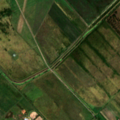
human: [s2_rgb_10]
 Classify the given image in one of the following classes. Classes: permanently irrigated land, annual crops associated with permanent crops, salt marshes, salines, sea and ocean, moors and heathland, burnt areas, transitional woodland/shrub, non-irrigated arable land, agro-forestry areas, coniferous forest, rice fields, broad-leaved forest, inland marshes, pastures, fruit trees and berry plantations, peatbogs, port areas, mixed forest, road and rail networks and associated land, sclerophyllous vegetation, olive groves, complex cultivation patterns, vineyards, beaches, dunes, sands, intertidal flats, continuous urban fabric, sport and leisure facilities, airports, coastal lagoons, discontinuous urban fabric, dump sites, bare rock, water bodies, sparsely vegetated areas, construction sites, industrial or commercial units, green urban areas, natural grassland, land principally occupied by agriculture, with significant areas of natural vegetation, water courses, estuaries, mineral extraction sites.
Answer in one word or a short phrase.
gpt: industrial or commercial units, airports, fruit trees and berry plantations, pastures, complex cultivation patterns